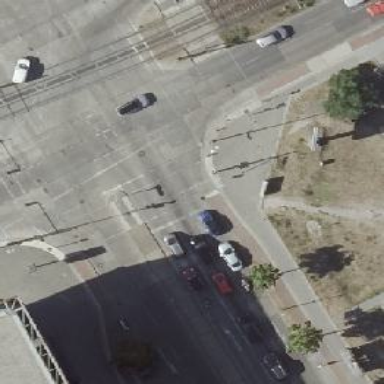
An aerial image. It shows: Footway crossing equipped with traffic signals and central island.